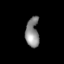
Tissue: lung
Cell type: Epithelial cells
Senescence score: 0.1761
Nuclear area (px): 386
Mean DAPI intensity: 138.617